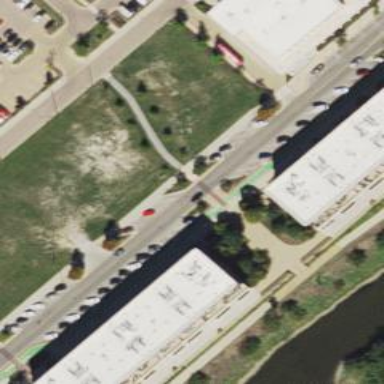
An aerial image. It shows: Cycleway.